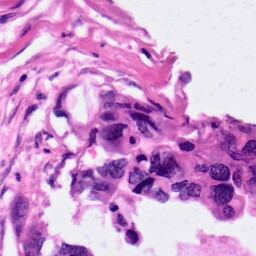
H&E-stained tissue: Pancreatic